Question: Game Rule: Clicking a light toggles itself and its adjacent (up, down, left, right) lights. What is the minimum number of clicks required to turn off all the lights?
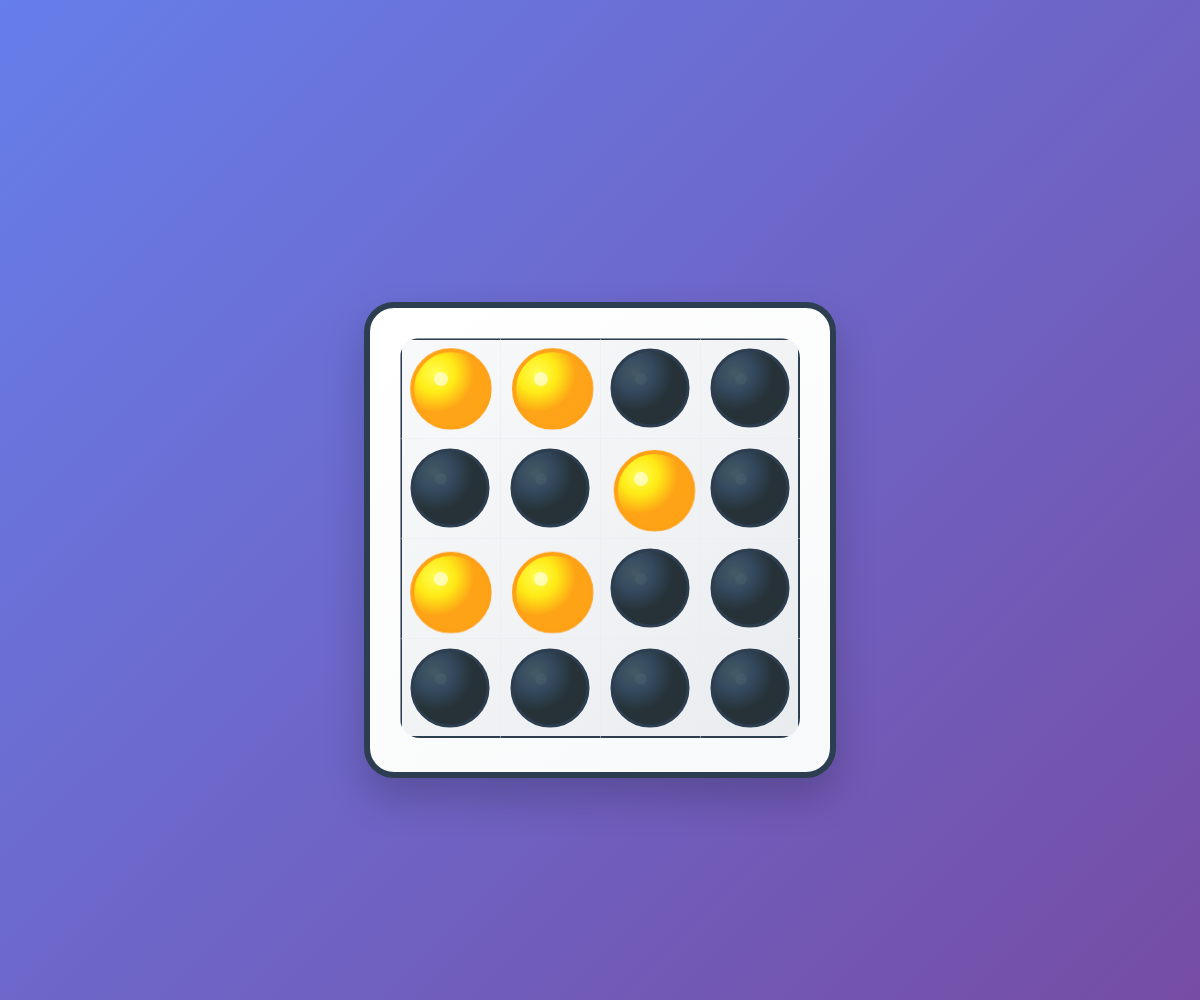
Answer: 2